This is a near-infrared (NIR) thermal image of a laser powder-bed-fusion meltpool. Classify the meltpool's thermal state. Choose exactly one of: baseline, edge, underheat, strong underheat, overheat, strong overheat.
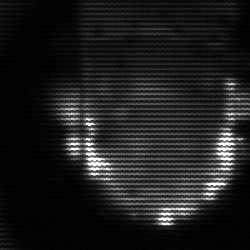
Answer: baseline